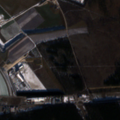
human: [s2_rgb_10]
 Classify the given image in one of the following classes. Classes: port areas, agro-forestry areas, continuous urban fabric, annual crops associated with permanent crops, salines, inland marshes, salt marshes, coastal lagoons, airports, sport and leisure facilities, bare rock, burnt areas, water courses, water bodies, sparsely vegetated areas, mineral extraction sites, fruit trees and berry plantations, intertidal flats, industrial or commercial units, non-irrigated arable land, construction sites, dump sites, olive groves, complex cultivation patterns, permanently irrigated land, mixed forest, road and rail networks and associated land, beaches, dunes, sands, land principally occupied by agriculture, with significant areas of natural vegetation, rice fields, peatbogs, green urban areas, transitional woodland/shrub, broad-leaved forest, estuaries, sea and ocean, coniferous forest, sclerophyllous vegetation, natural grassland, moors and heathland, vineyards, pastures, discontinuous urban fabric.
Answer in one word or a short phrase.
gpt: industrial or commercial units, mineral extraction sites, non-irrigated arable land, complex cultivation patterns, land principally occupied by agriculture, with significant areas of natural vegetation, coniferous forest, transitional woodland/shrub